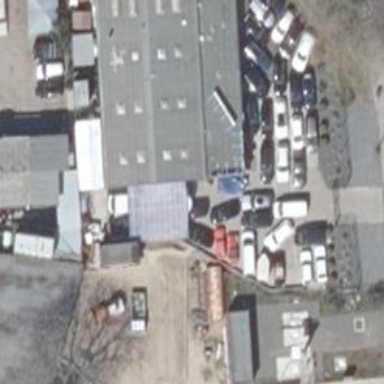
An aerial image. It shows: Car repair shop.